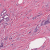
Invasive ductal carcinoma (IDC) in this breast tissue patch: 1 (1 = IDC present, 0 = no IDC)